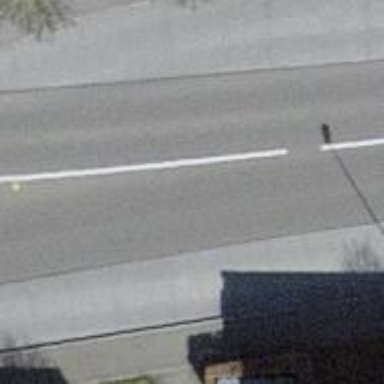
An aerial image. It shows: Bus stop equipped with public transport stop position.